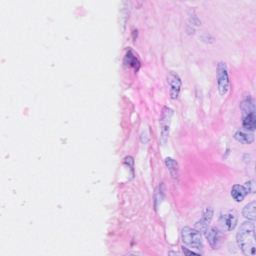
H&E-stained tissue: Breast